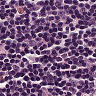
Metastatic tissue present: no